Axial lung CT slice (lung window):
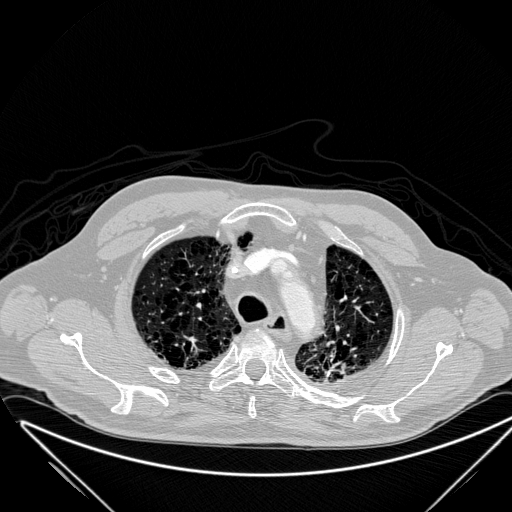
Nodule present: no